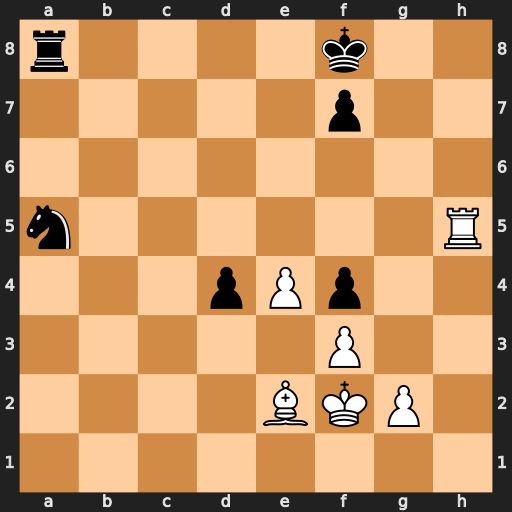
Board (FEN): r4k2/5p2/8/n6R/3pPp2/5P2/4BKP1/8
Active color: w
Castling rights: -
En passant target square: -
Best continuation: Rh8+ Kg7 Rxa8